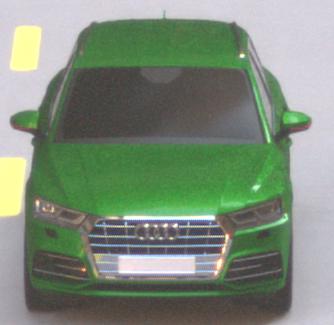
Make: Audi
Model: Q5 45 TFSI
Detailed model: Q5 (FY)
Model produced from: 2019/01
Model produced until: 2019/05
Doors: 5
Color: green
Road condition: dry road
Daytime: morning or afternoon
Contrast: medium contrast